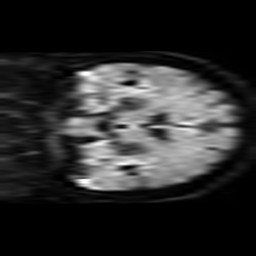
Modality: TRACE
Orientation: coronal
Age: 71
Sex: female
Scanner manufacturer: philips
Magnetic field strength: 3 T
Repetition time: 3.332 s
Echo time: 0.076 s